Question: When using 'chrome.windows.update' to resize a window, the new dimensions are displayed in a small white box in the upper right corner of the document. Can this be prevented?

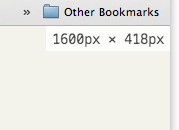
Answer: That white box with dimensions is a feature of the Chrome developer tools. It shows up when the window's dimensions are changed while the developer tools are opened.
Close the developer tools for the specific tab, and the box won't show up any more.
If you don't want to close the developer tools, you're out of luck for now. See <URL>.